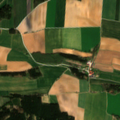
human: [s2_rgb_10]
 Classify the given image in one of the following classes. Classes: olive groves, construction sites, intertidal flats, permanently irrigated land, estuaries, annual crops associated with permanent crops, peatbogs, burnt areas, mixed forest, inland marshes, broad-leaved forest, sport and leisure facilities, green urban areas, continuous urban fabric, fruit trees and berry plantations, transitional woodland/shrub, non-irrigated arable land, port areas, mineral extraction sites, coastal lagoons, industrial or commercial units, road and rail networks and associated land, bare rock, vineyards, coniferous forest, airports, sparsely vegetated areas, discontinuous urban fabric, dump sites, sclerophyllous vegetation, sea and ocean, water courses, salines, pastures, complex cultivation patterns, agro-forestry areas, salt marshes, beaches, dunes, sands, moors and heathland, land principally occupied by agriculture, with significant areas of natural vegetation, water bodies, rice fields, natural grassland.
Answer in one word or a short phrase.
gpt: non-irrigated arable land, land principally occupied by agriculture, with significant areas of natural vegetation, coniferous forest